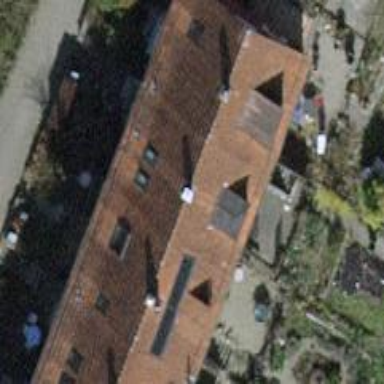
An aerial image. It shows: Building with tile roof.